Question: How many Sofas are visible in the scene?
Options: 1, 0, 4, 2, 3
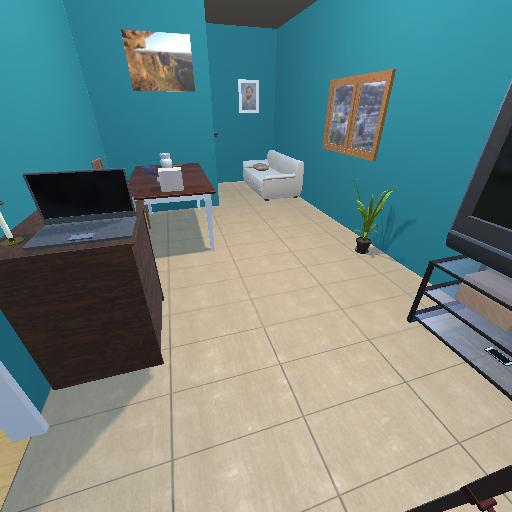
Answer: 1